Question: I'm trying to add Intellisense to C# code editor based on the richtextbox control. So far, I've got it parsing the entered text to find all variables and their types (works well). The drop down box works well. What I can't get is a proper list of options for the drop-down list box.
How can I get the following list, programmatically:

I have already compiled a list of variables and their types, so when the user presses '.' I know that I have a variable 'c' of type 'Color'. I just need to know what function to call to get the list I need for the drop-down box.
I've tried this code: <URL> but couldn't get it to work properly. I've also read a ton of other threads on StackOverflow to no avail. I'd really like to finish this instead of using someone elses drop-in editor component.
Any hints would be appreciated. Thanks.
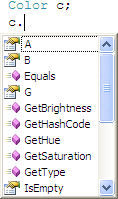
Answer: If you know the type, you should be able to Reflect on the type and get all the information you need.
<URL> would probably be your best bet. You may need a second call to get any static methods as well:
'''
var instanceMembers = typeof(Color)
.GetMembers(BindingFlags.Instance | BindingFlags.Public);
var staticMembers = typeof(Color)
.GetMembers(BindingFlags.Static | BindingFlags.Public);
'''
Each MemberInfo object will be able to tell you the MemberType (Property, Field, Method, Event, etc.)
Just use the 'instanceMembers' when the user types a variable (like 'c' in your example) followed by '.' and use the 'staticMembers' when the user types a type name (like 'Color' in your example) followed by '.'.